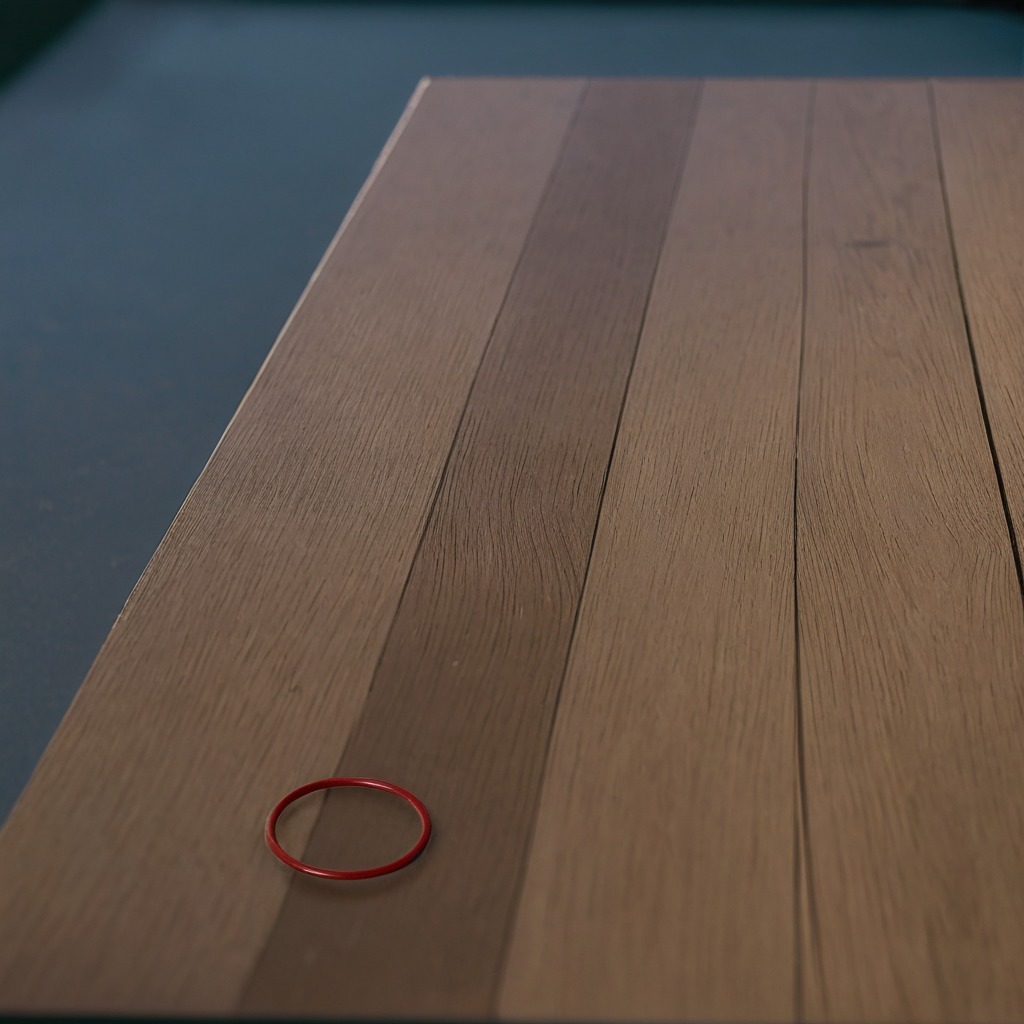
A rubber O-ring lies on a table with faint burn marks in a small garage at twilight.